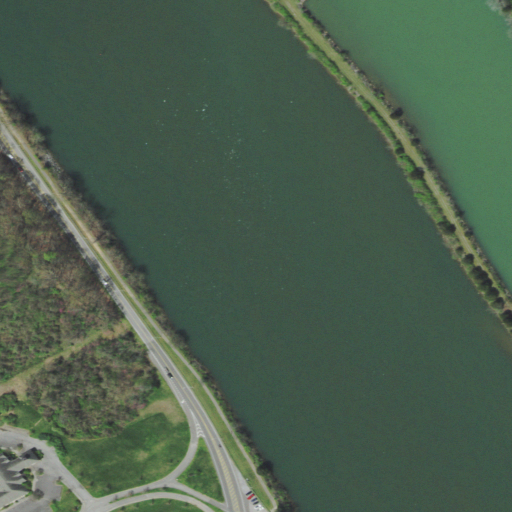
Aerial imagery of bar in Tennessee named Blacks Island Shoals containing open water, low intensity development, herbaceous wetlands, medium intensity development, deciduous forest, open development, pasture, and high intensity development